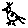
Label: bird